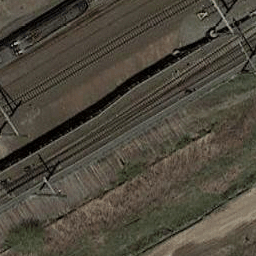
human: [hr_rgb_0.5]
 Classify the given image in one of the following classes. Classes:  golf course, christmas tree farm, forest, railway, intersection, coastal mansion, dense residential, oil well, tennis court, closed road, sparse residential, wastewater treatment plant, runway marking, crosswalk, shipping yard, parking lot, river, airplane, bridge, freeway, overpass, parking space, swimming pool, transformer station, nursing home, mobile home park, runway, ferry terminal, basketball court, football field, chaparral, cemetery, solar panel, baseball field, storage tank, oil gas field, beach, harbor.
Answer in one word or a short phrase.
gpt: railway